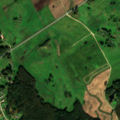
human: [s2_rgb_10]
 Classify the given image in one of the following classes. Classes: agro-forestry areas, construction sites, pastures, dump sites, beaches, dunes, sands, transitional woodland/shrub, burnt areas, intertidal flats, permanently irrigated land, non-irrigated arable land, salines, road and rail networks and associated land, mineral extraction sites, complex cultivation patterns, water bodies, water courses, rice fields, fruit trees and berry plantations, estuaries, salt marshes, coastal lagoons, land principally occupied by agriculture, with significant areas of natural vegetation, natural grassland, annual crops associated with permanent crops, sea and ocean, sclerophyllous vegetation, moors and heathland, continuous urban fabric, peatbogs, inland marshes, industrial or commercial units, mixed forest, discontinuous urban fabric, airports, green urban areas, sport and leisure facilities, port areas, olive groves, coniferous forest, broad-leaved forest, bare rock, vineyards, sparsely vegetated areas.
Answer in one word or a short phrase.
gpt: discontinuous urban fabric, non-irrigated arable land, pastures, complex cultivation patterns, broad-leaved forest, mixed forest